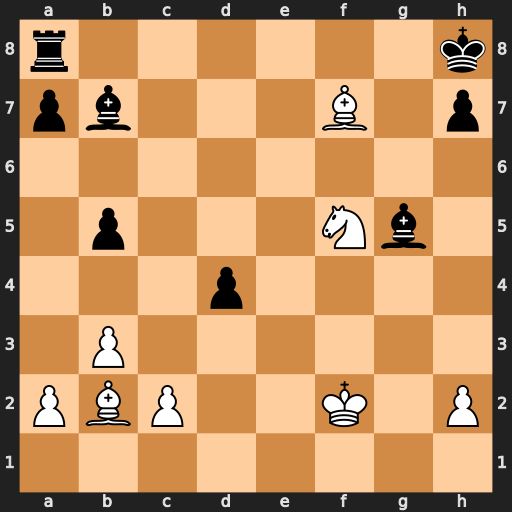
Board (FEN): r6k/pb3B1p/8/1p3Nb1/3p4/1P6/PBP2K1P/8
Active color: w
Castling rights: -
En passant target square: -
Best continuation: Bxd4+ Bf6 Bxf6#